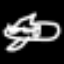
Label: airplane